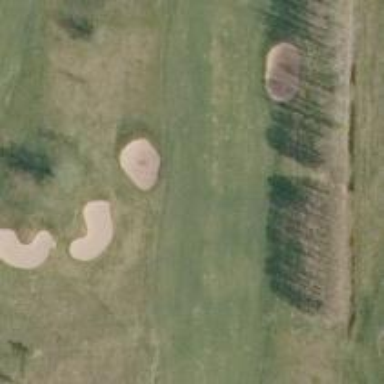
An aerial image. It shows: Golf hole.